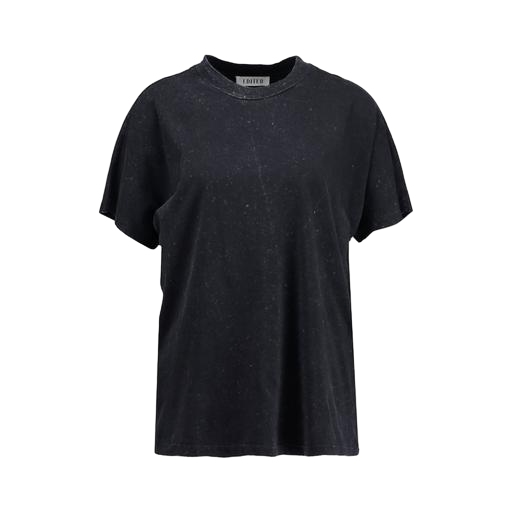
black plus size printed t-shirt only macy, boxy fit t-shirt, loose fit t-shirt, white background